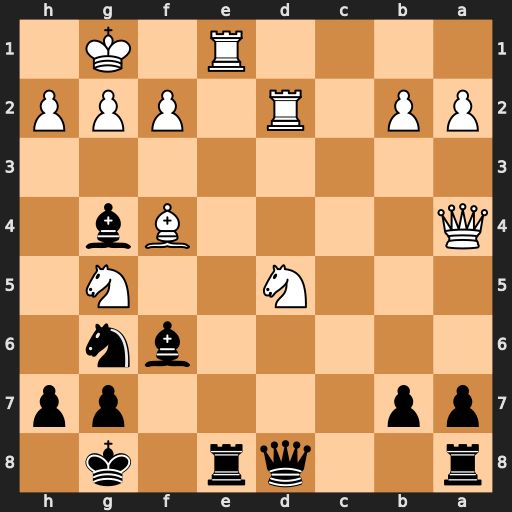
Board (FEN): r2qr1k1/pp4pp/5bn1/3N2N1/Q4Bb1/8/PP1R1PPP/4R1K1
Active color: b
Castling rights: -
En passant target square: -
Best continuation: Rxe1#